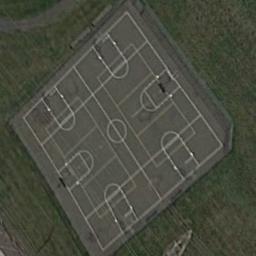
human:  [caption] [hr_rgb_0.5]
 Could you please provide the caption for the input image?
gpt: There is a basketball court in the middle of grass .

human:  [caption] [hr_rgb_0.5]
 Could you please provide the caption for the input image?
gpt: The playground intersects several basketball courts .

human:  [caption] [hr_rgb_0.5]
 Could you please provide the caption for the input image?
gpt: The basketball court on the concrete is on the lawn .

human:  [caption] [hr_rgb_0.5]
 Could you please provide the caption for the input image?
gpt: Some staggered basketball courts on the lawn .

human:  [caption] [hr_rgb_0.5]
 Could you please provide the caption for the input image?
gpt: The basketball courts are surrounded by grass .